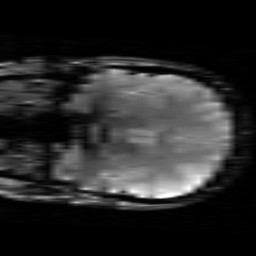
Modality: T2starw
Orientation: coronal
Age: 19
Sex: female
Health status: healthy
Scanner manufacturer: siemens
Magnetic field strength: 3 T
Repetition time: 0.7 s
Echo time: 0.02 s